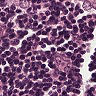
Metastatic tissue present: yes